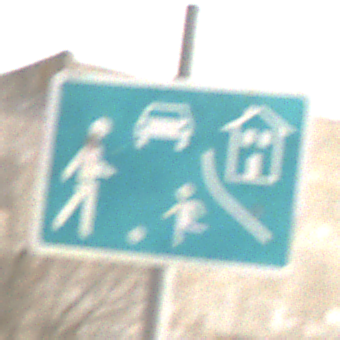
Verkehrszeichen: BeginnVerkehrsberuhigterBereich
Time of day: MorningAfternoon
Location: Outdoor (Nature)
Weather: PartlyCloudy
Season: Winter
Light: Natural